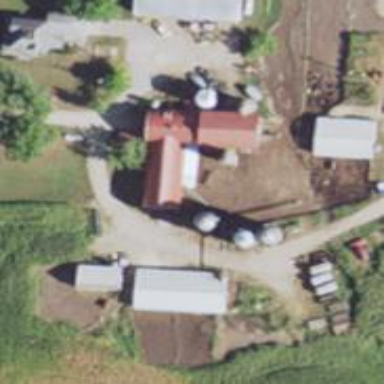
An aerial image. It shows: Silo building.